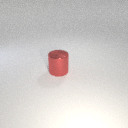
large red metal cylinder